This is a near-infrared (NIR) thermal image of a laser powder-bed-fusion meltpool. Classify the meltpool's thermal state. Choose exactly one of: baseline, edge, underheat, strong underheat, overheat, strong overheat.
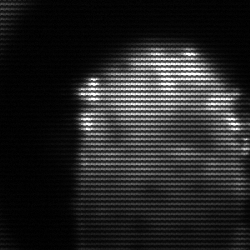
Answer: baseline